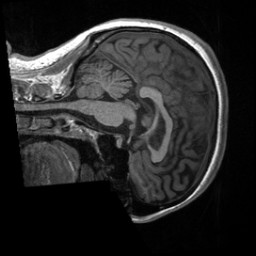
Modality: T1w
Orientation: sagittal
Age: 25
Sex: female
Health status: healthy
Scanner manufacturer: siemens
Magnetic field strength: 3 T
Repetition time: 2 s
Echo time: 0.00232 s